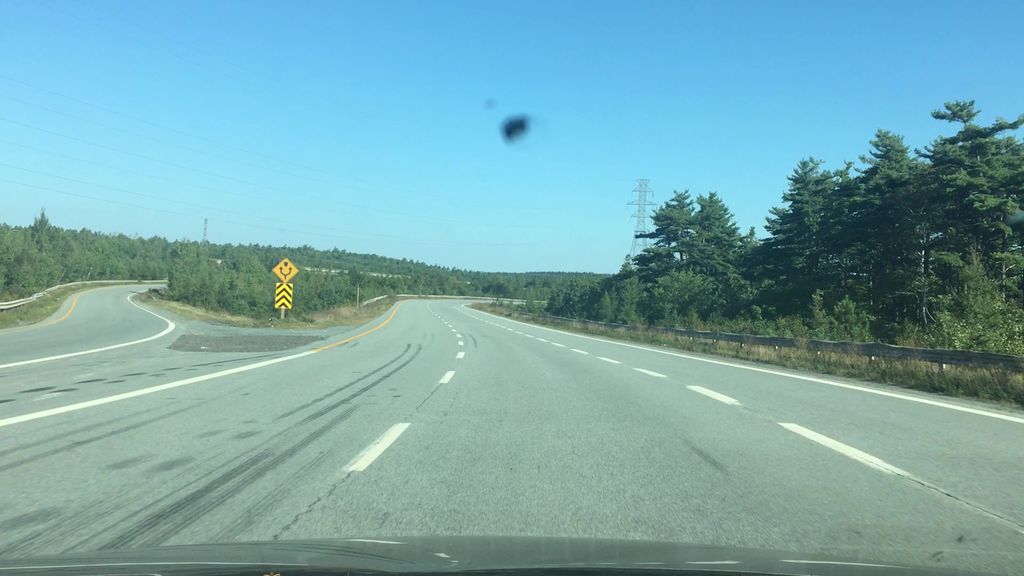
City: halifax